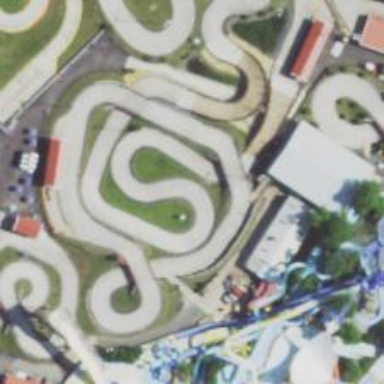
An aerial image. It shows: Karting raceway for sports activities.